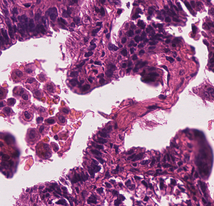
Tumor epithelial tissue: yes
Tumor-associated stroma tissue: yes
Normal tissue: no